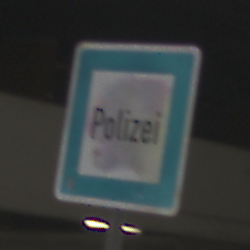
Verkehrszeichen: Polizei
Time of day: Midday
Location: Roofed (Urban)
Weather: Overcast
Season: NotSpecified
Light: Artificial